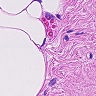
Metastatic tissue present: no